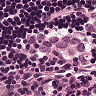
Metastatic tissue present: yes